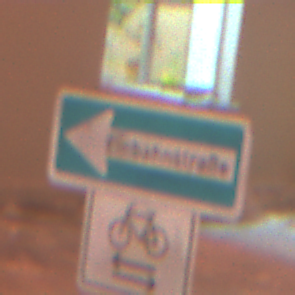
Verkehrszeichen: EinbahnstrasseLinksweisend
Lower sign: RichtungsangabeDurchPfeile9
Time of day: Night
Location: Outdoor (Urban)
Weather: Overcast
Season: Winter
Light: Artificial